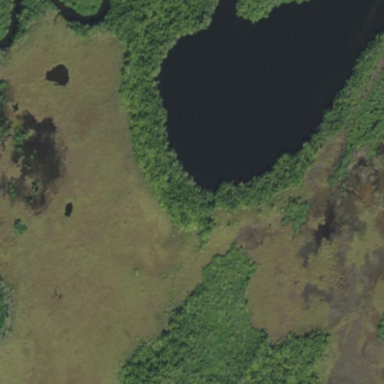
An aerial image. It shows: Wetland area characterized by wet meadow.